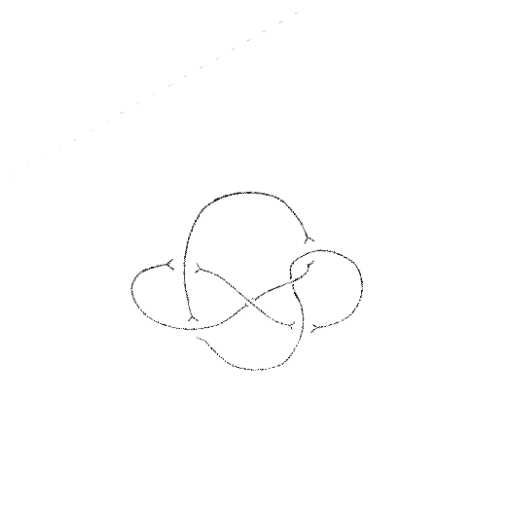
Crossing number: 6